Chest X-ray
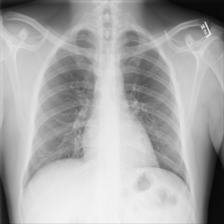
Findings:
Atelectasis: negative
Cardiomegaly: negative
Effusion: negative
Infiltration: negative
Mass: negative
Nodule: negative
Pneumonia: negative
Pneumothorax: negative
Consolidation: negative
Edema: negative
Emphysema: negative
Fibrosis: negative
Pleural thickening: negative
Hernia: negative